Field crop: maize
Growth stage: 2
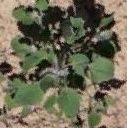
Species: chenopodium